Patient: sex M, age 67
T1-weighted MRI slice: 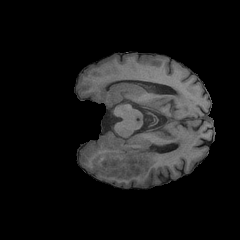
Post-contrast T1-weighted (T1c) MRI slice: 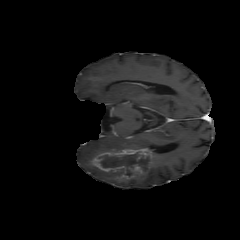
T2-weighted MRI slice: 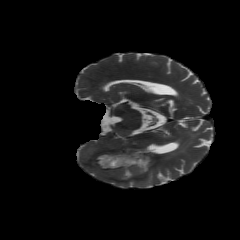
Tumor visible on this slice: yes
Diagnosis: Glioblastoma, IDH-wildtype
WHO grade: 4